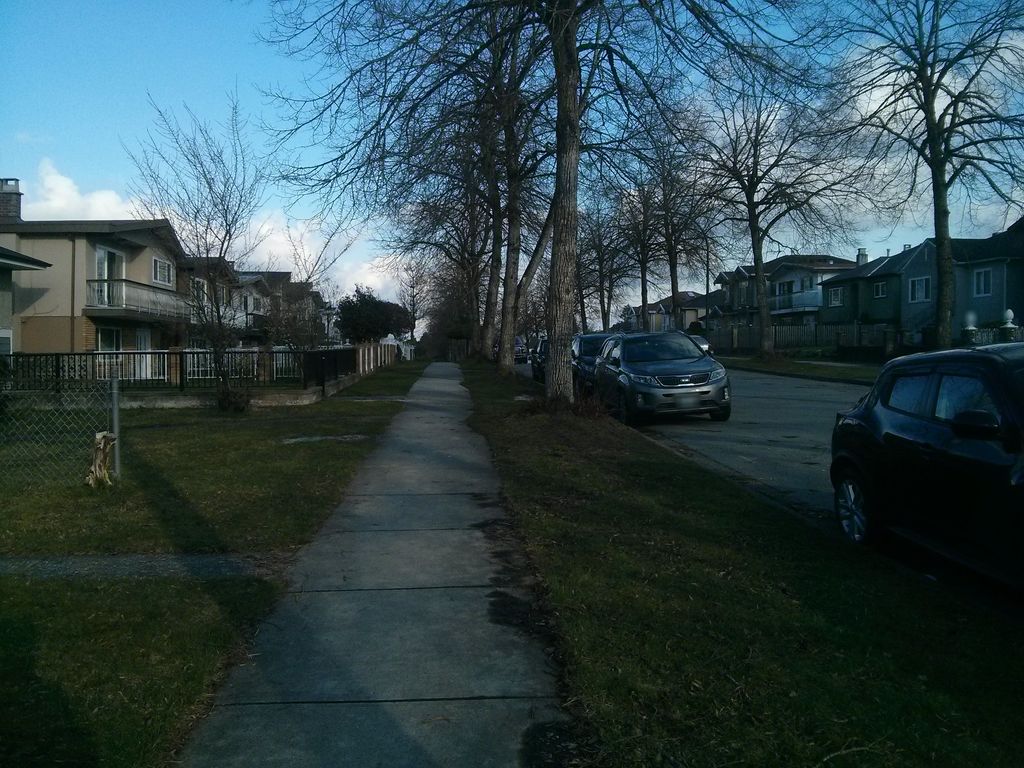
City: vancouver